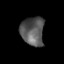
Tissue: prostate
Cell type: T cells
Senescence score: 0.7657
Nuclear area (px): 661
Mean DAPI intensity: 88.548